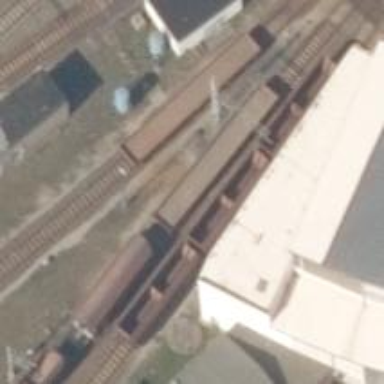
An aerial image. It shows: Railway switch.